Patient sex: M
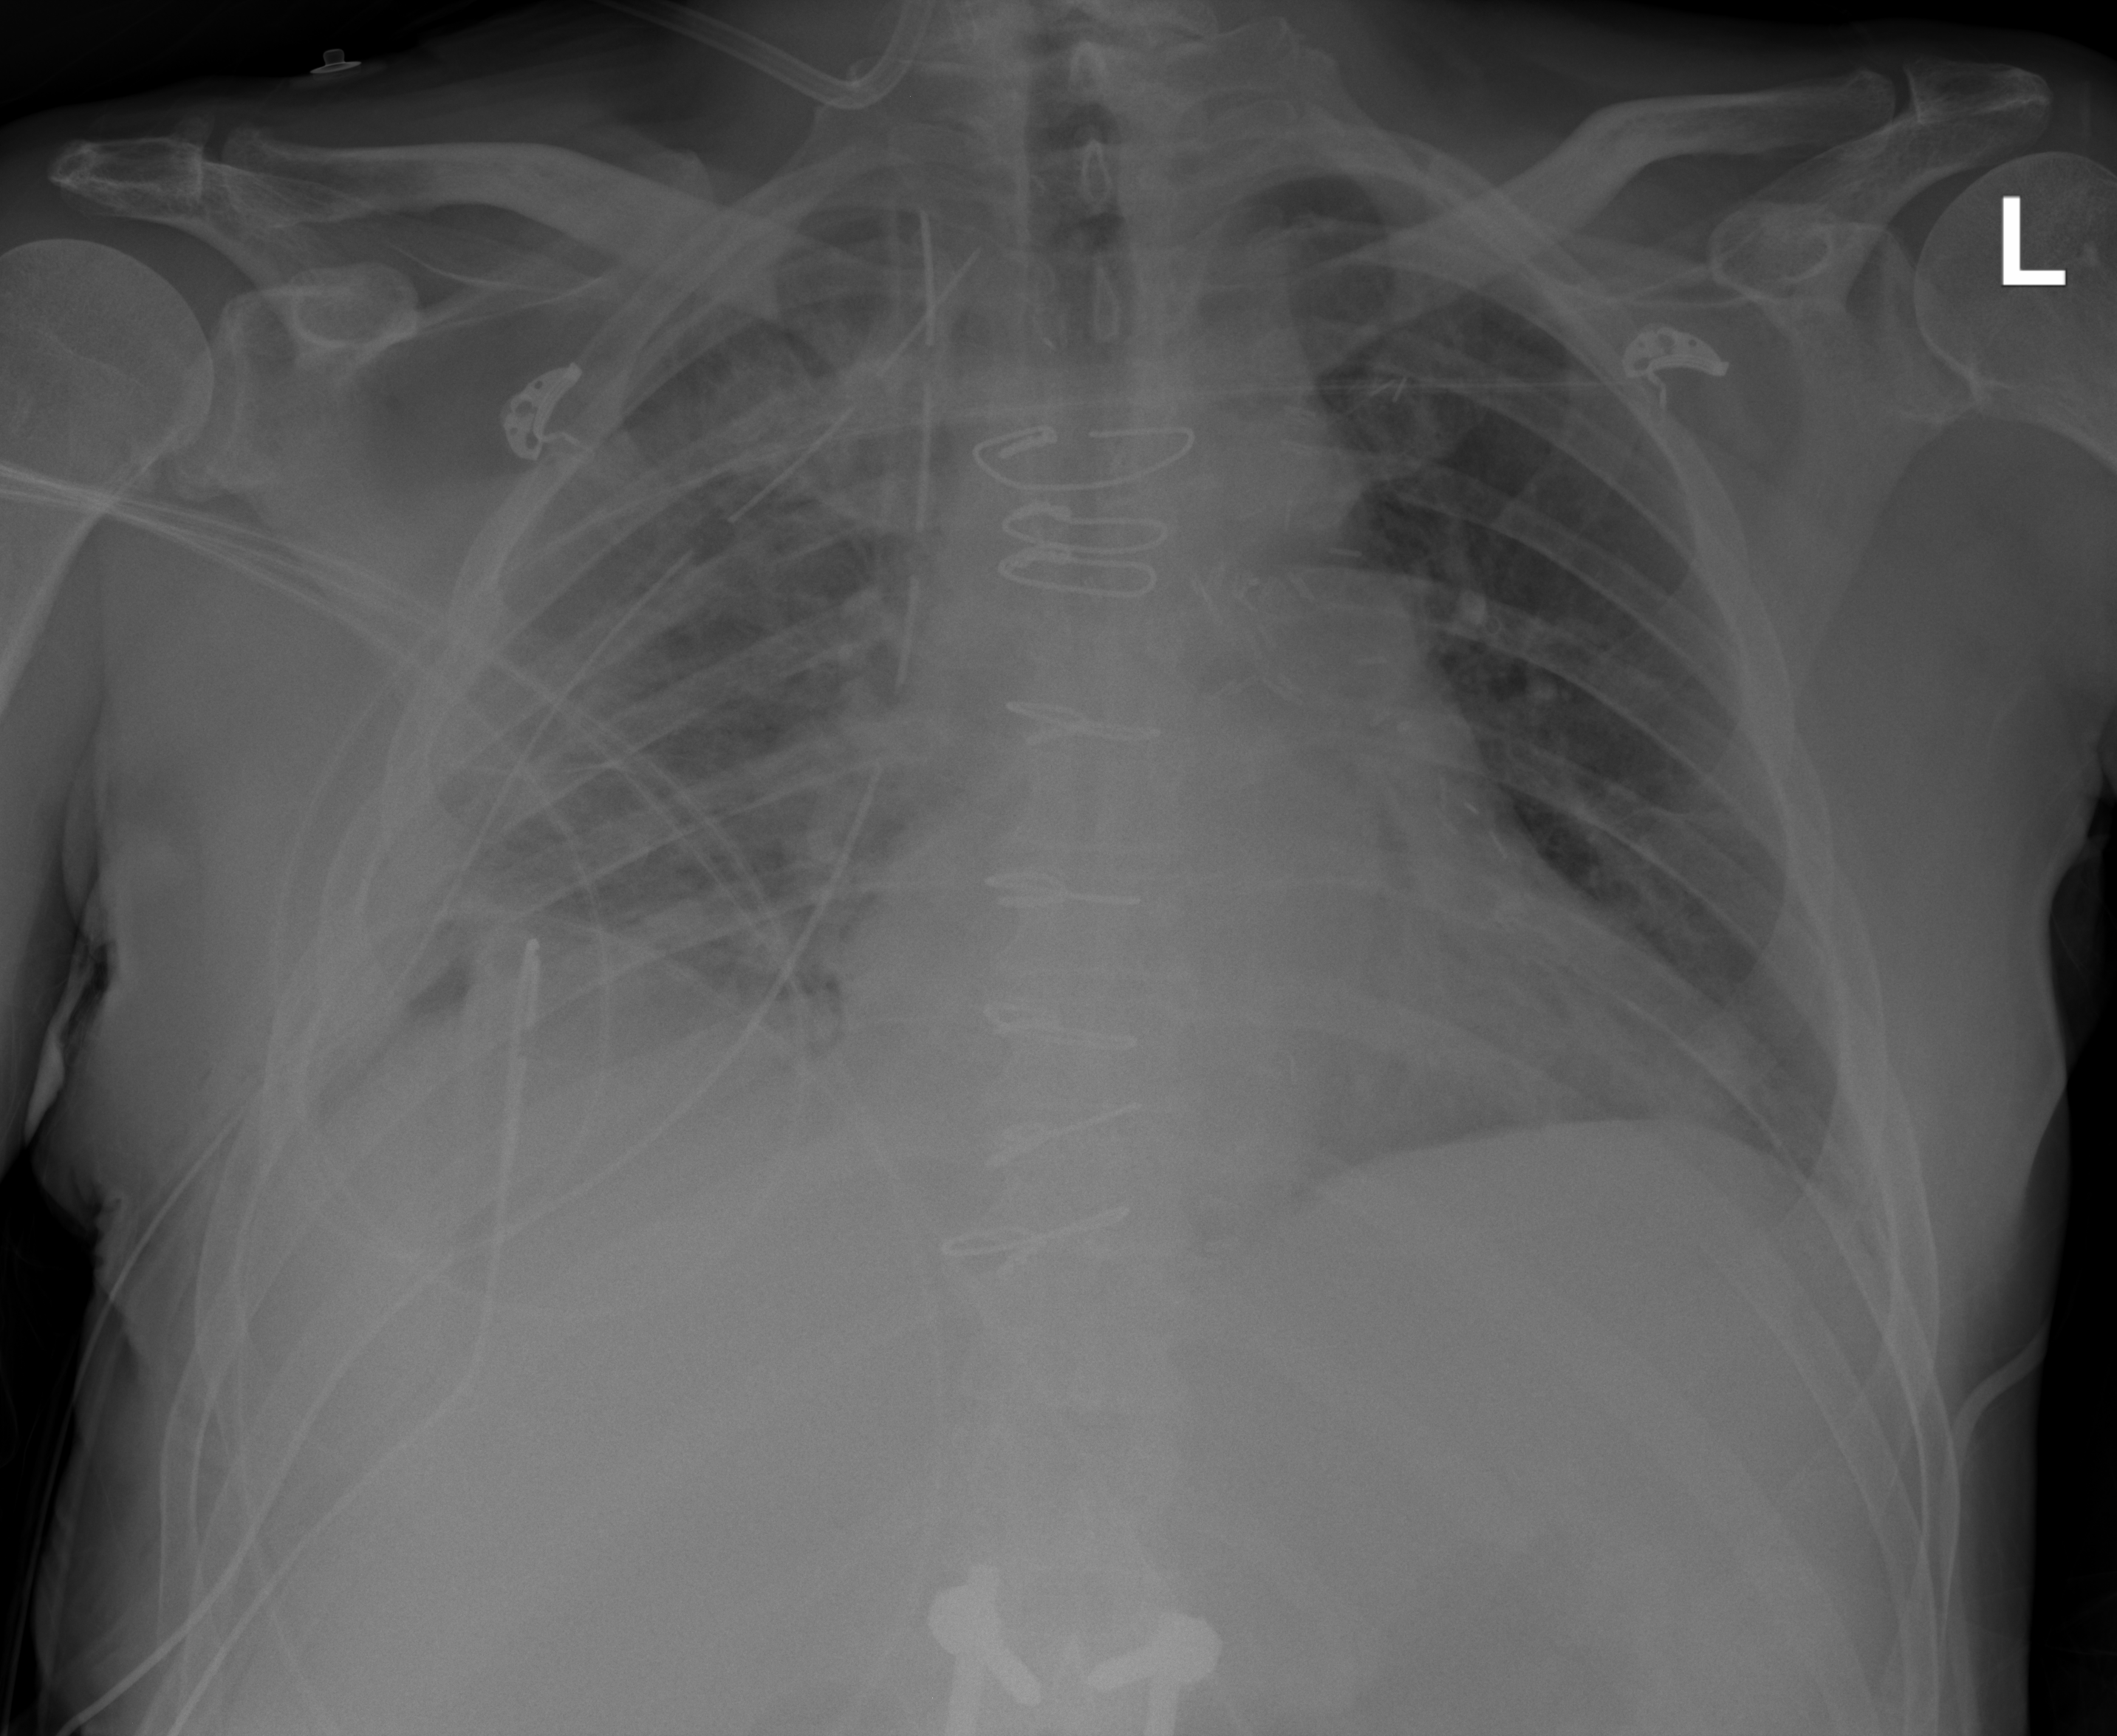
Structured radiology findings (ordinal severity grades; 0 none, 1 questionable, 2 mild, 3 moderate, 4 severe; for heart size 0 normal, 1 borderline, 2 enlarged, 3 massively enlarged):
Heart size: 2
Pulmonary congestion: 0
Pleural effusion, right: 2
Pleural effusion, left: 0
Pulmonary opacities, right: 2
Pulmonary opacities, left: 0
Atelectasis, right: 2
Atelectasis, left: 0